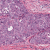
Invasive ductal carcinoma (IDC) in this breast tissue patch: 0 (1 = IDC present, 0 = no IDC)